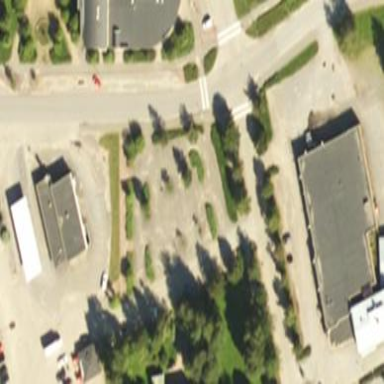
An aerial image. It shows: Parking area.